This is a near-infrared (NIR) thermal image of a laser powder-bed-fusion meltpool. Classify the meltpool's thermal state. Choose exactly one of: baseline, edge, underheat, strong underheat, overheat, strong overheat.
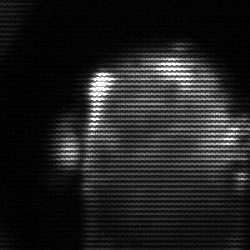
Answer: baseline